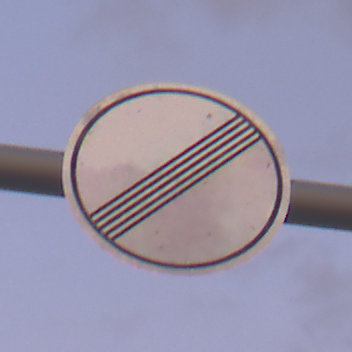
Verkehrszeichen: EndeSaemtlicherBegrenzungen
Umgebung: Outdoor, Nature
Tageszeit: SunriseSunset
Wetter: PartlyCloudy
Licht: Natural
Jahreszeit: NotSpecified
Kontrast: LowContrast